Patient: sex M, age 75
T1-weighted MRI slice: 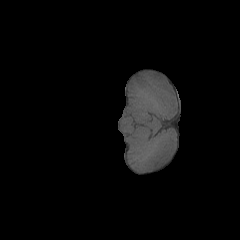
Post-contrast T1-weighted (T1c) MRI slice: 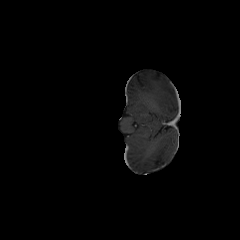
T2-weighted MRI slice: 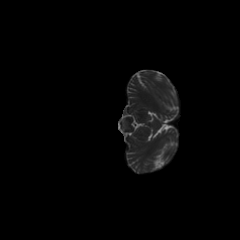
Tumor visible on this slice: no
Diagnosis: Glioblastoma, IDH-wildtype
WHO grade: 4